Chest X-ray:
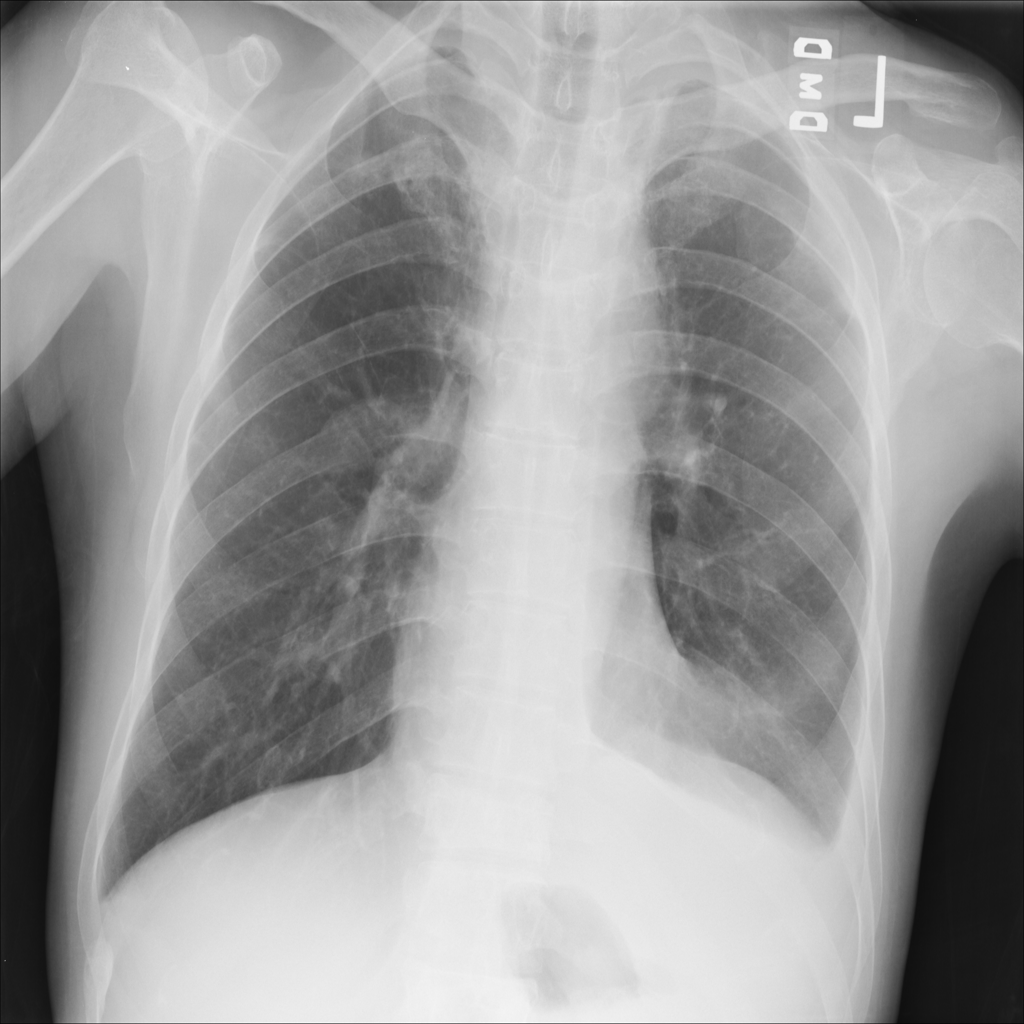
Findings: Effusion, Nodule, Fracture
No abnormal finding: no